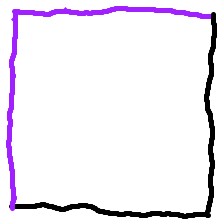
Shape: square